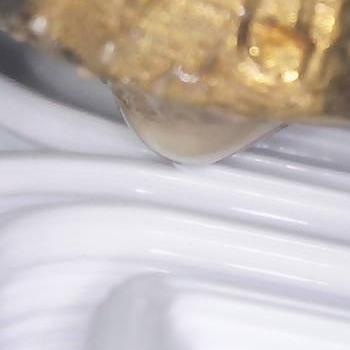
Flow rate: 59%